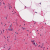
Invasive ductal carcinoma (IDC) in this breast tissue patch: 0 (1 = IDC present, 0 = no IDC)